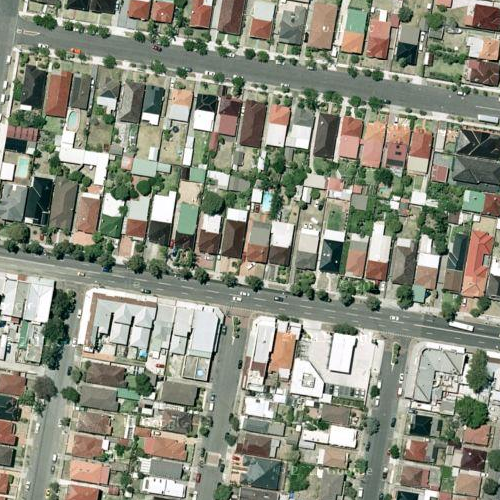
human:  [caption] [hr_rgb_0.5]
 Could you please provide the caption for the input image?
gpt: There are lots of houses densely arranged in the residential area .

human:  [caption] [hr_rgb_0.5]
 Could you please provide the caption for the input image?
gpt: Many houses arranged neatly and divided by some roads .

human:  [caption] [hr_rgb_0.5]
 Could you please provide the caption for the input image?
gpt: A residential area with houses arranged neatly and some roads go through this area .

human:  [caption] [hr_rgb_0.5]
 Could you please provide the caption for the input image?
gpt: This is a residential area with houses arranged neatly while many plants on the roadside .

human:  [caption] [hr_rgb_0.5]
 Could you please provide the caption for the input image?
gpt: A residential area with many houses arranged neatly and divided by some roads .